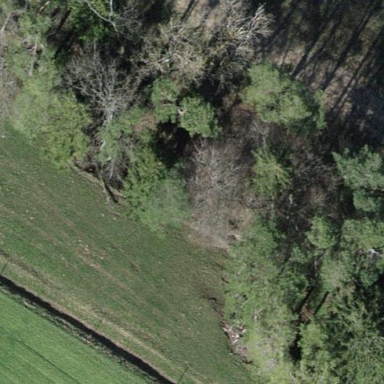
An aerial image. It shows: Beautiful woodland area.